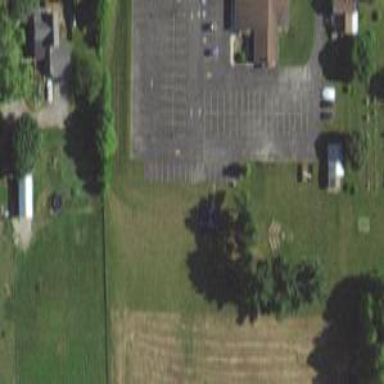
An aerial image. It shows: Asphalt parking area.